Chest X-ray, PA view. Patient: 29 years old, sex F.
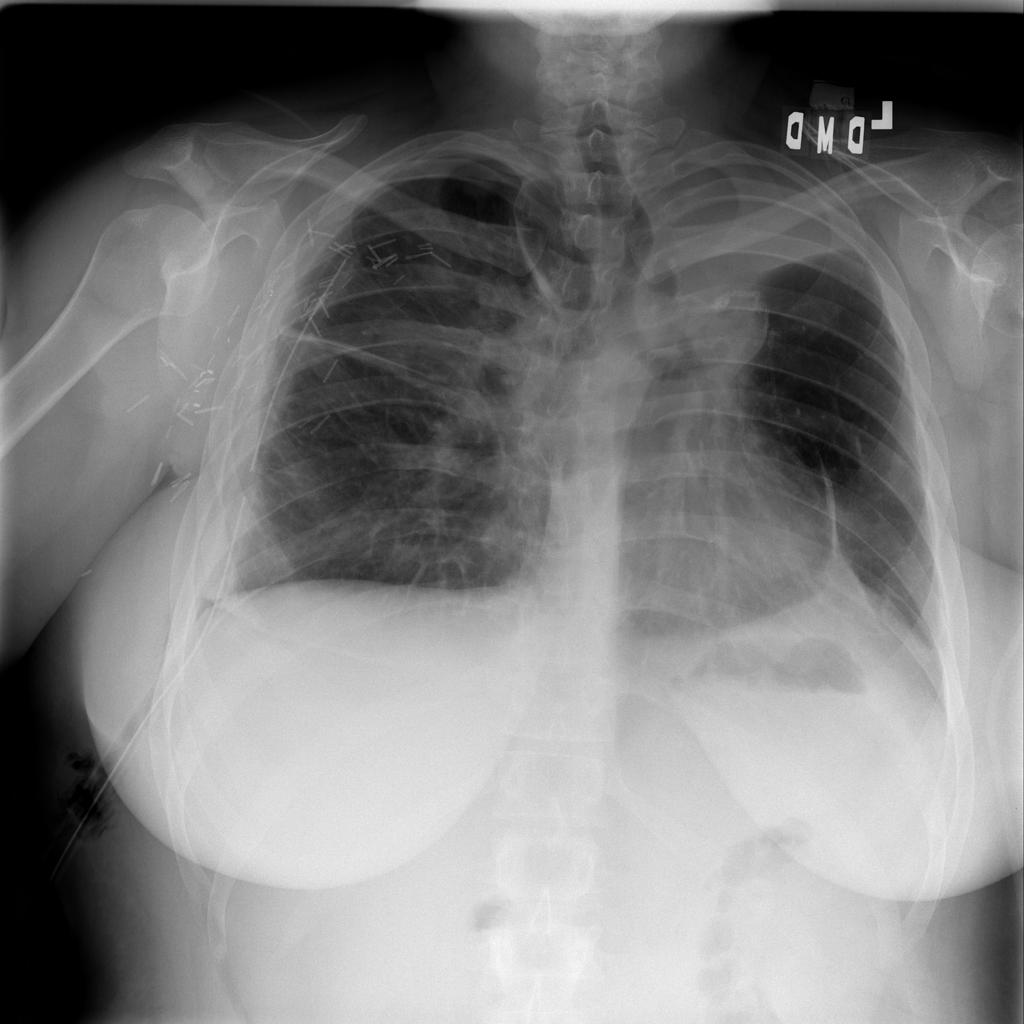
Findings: Mass, Pleural_Thickening, Pneumothorax